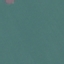
Label: SeaLake